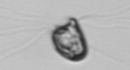
Label: flagellate_morphotype1